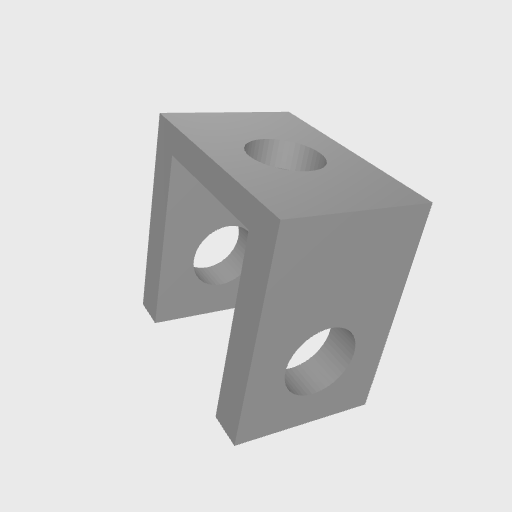
Part: UBeam1H